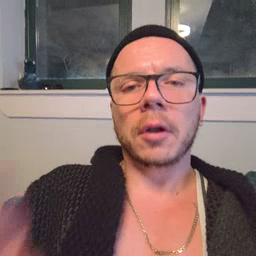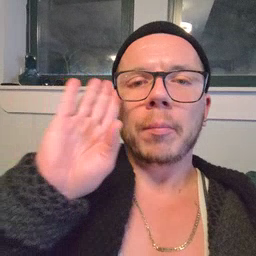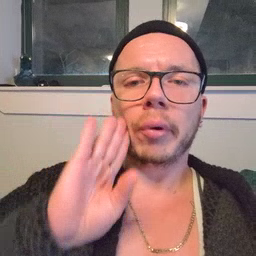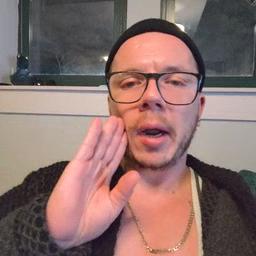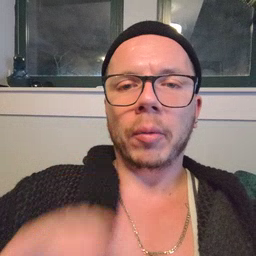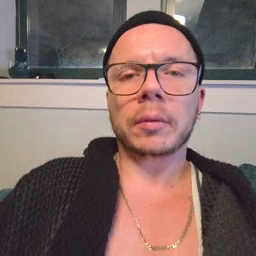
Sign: brown